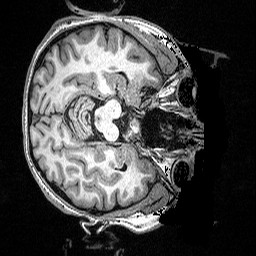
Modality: T1w
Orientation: axial
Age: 31
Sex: female
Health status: healthy
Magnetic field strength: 3 T
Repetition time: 2.53 s
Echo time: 0.00331 s